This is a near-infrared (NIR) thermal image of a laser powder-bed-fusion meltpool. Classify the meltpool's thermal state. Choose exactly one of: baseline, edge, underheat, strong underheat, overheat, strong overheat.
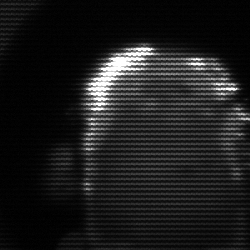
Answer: baseline